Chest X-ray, PA view. Patient: 67 years old, sex M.
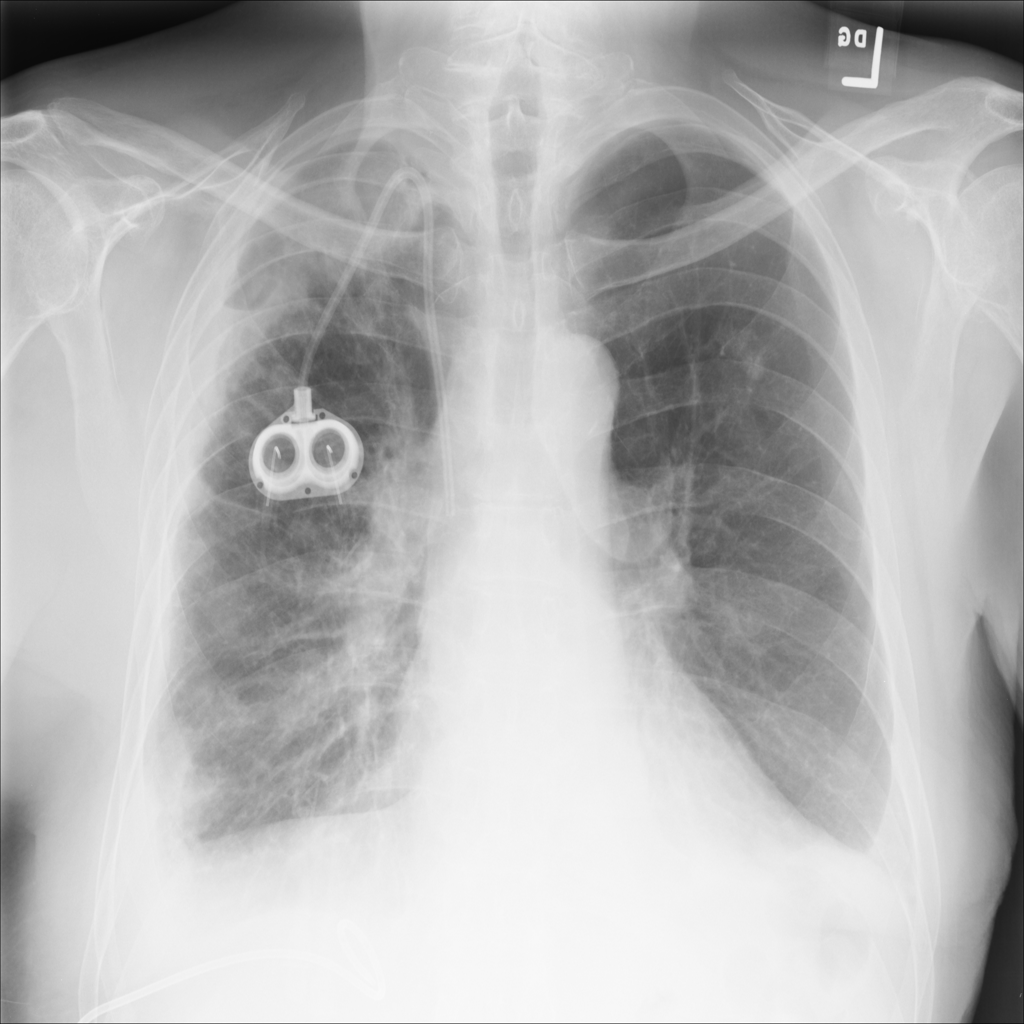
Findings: Effusion, Infiltration